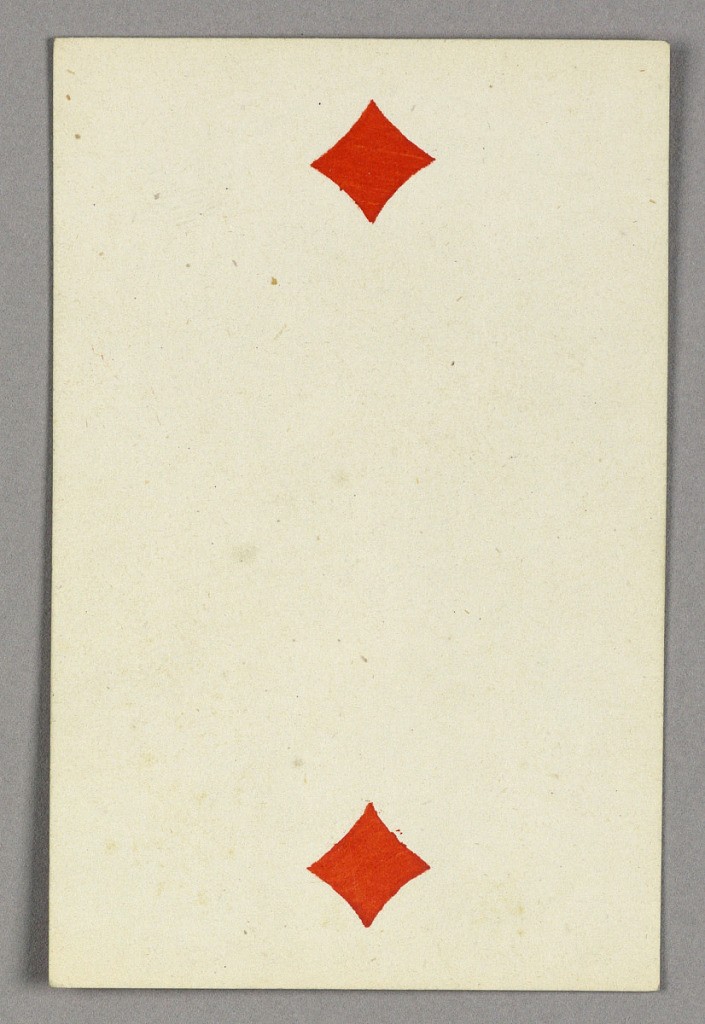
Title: Two of Diamonds from Set of "Jeu Imperial–Second Empire–Napoleon III" Playing Cards
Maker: B.P. Grimaud, Paris, France
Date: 1858
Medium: Lithograph on glazed paper
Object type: Playing Card
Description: Two of Diamonds from Set of "Jeu Imperial-Second Empire-Napoleon III" Playing Cards.